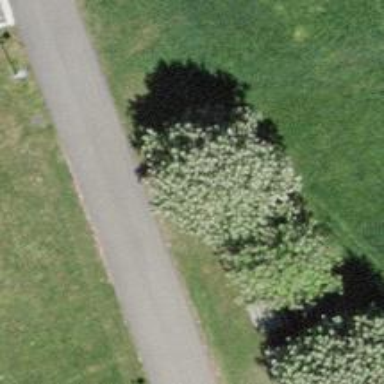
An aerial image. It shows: Picnic table located in leisure land area.